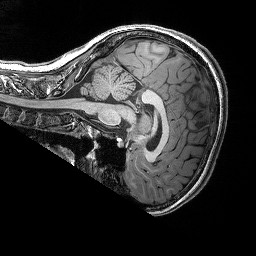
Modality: T1w
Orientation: sagittal
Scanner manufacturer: siemens
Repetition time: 2.25 s
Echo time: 0.00418 s